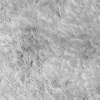
Atmospheric dust classification: not_dusty